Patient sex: M
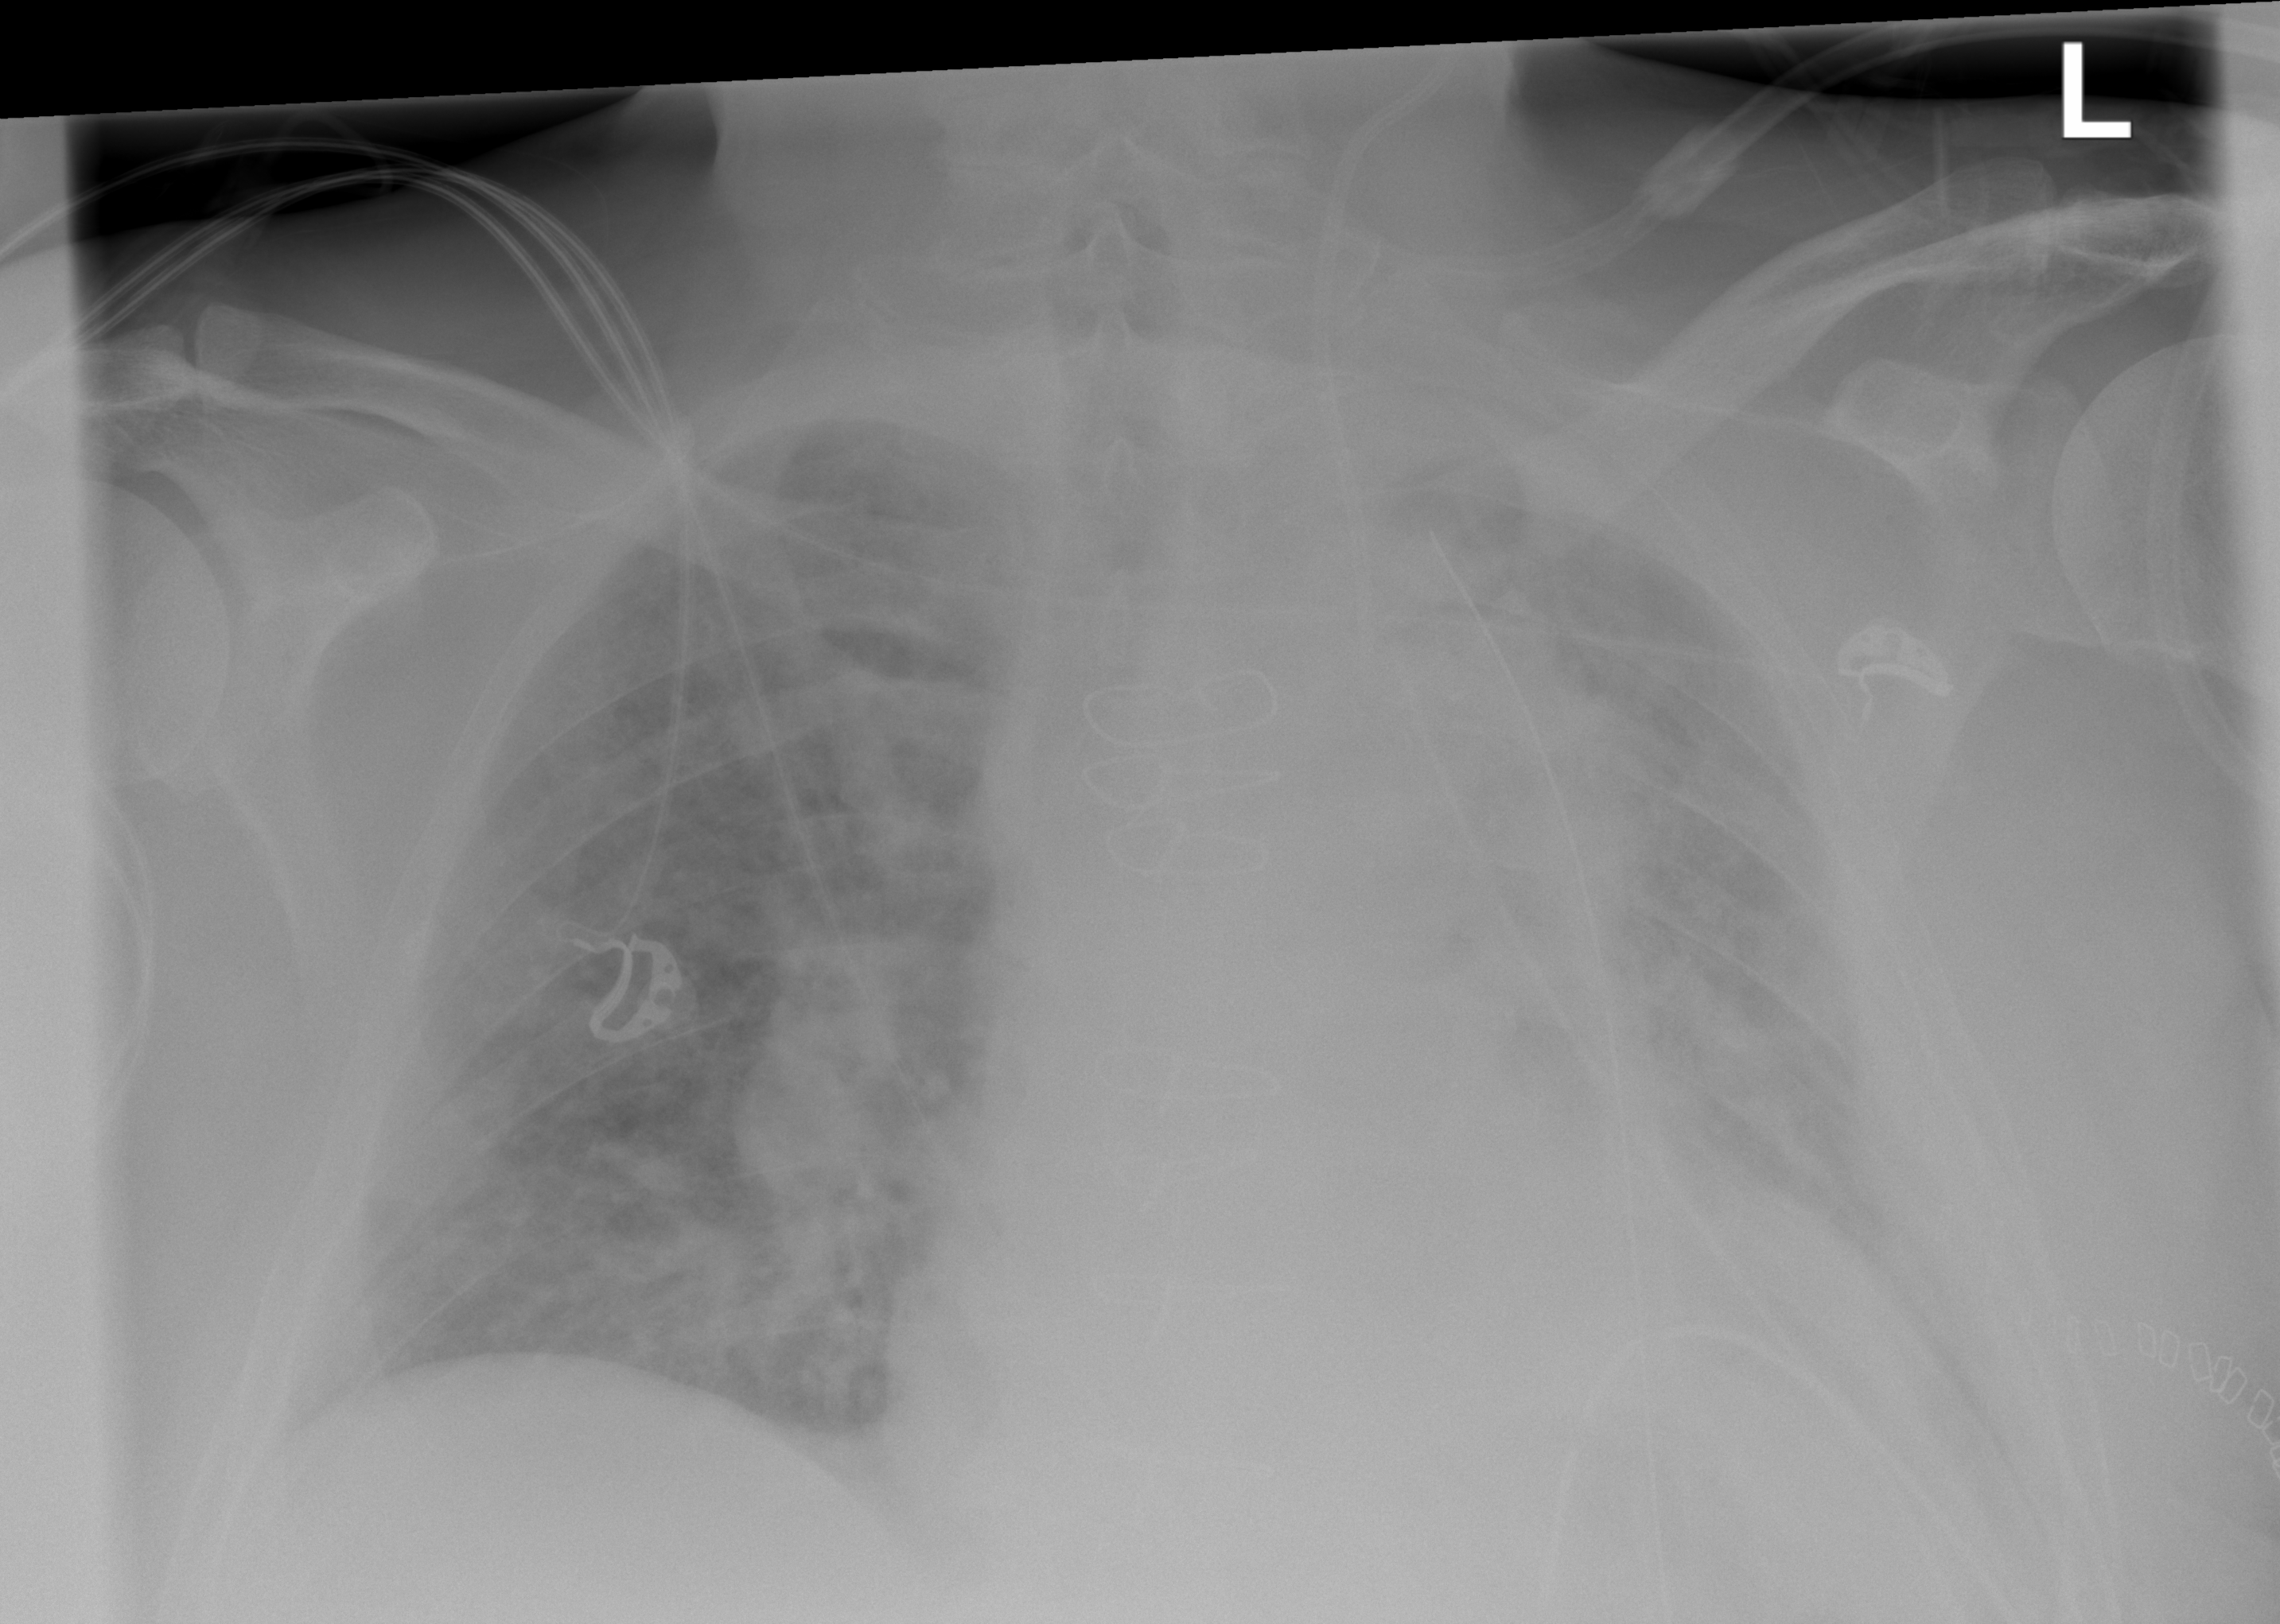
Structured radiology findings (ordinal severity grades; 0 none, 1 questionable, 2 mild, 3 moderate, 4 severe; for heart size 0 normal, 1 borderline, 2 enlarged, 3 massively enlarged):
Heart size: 2
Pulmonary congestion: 2
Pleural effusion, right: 0
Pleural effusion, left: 2
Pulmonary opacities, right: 2
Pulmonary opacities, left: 3
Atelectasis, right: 0
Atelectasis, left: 2